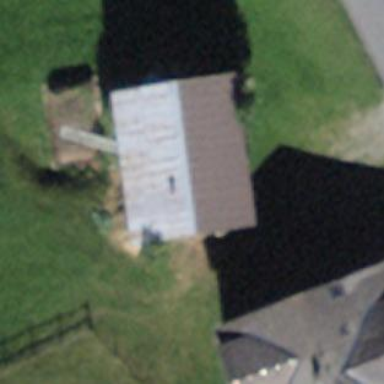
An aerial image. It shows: Barn.